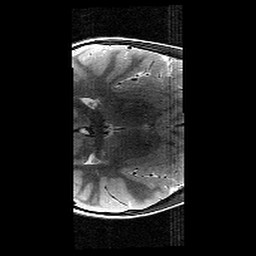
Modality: T2w
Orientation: axial
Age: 9
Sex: female
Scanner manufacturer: siemens
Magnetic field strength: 3 T
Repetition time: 9.23 s
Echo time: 0.067 s